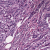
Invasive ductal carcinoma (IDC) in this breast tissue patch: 1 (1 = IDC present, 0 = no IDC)